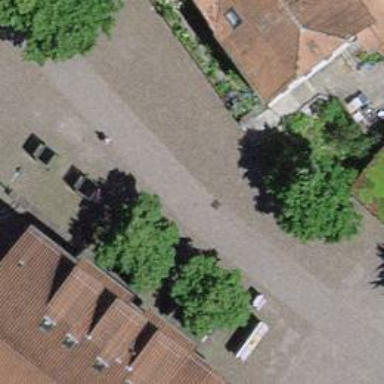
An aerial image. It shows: Living street with sett surface.